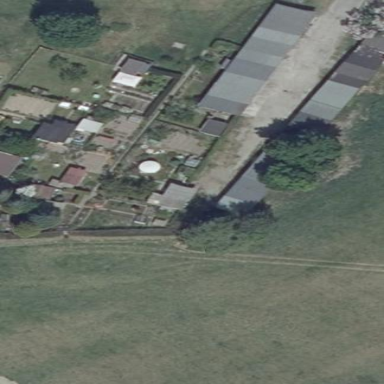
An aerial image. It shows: Garage.